【题型】选择题　【知识点】函数　【难度】easy
已知矩形 $ABCD$，$A(4,0)$，$C(0,2)$，函数 $y=\frac{k}{x}(x>0)$ 的图象经过矩形对角线交点，交 $BC$ 于 $M$，则 $CM:MB$ 的值为（ \quad ）

A. $3$ \qquad\qquad\qquad B. $\frac{1}{3}$ \qquad\qquad\qquad C. $4$ \qquad\qquad\qquad D. $\frac{1}{4}$
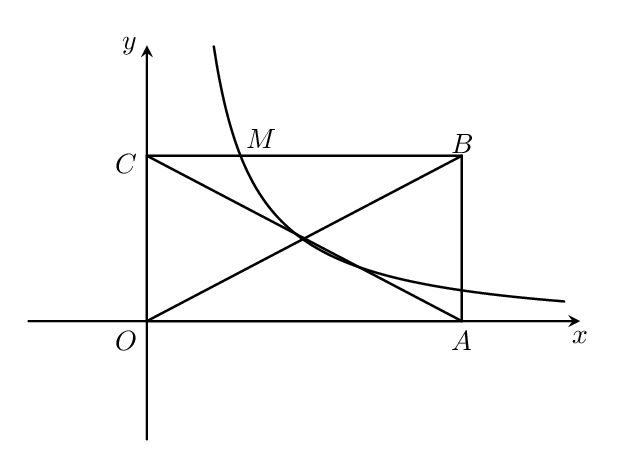
【解答】
【答案】 B

【分析】 本题考查了反比例函数的综合题，矩形的性质和用待定系数法求反比例函数的解析式.
先求得对角线的交点坐标 $(2,1)$，再求得反比例函数的解析式，求出点 $M$ 的坐标，即可得出 $CM:MB$ 的值.

【详解】 解：$\because$ 四边形 $ABCD$ 为矩形，
$\therefore$ 对角线的交点坐标 $(2,1)$，
$\therefore$ 反比例函数的解析式为 $y=\frac{2}{x}$，
点 $M$ 是 $y=\frac{2}{x}$ 与 $y=2$ 的交点，
$\therefore M(1,2)$，
$\therefore CM:MB=1:3=\frac{1}{3}$.